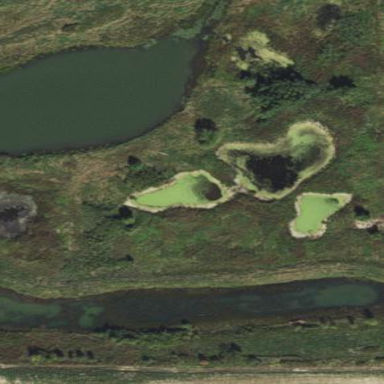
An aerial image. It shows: Pond surrounded by natural water.